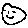
Label: smiley face